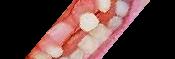
Condition: hypodontia